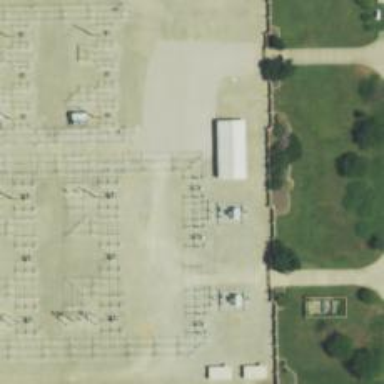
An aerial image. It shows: Switch used for power control.